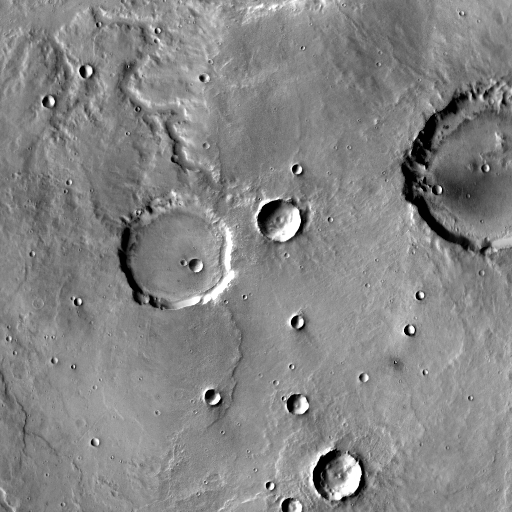
Crater classes present: Background, Other, Layered, Buried